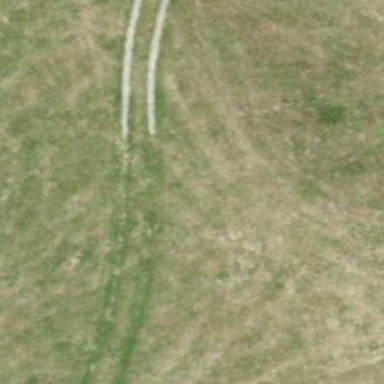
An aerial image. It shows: Track with unpaved surface. The track type is grade4 and the smoothness is very horrible.